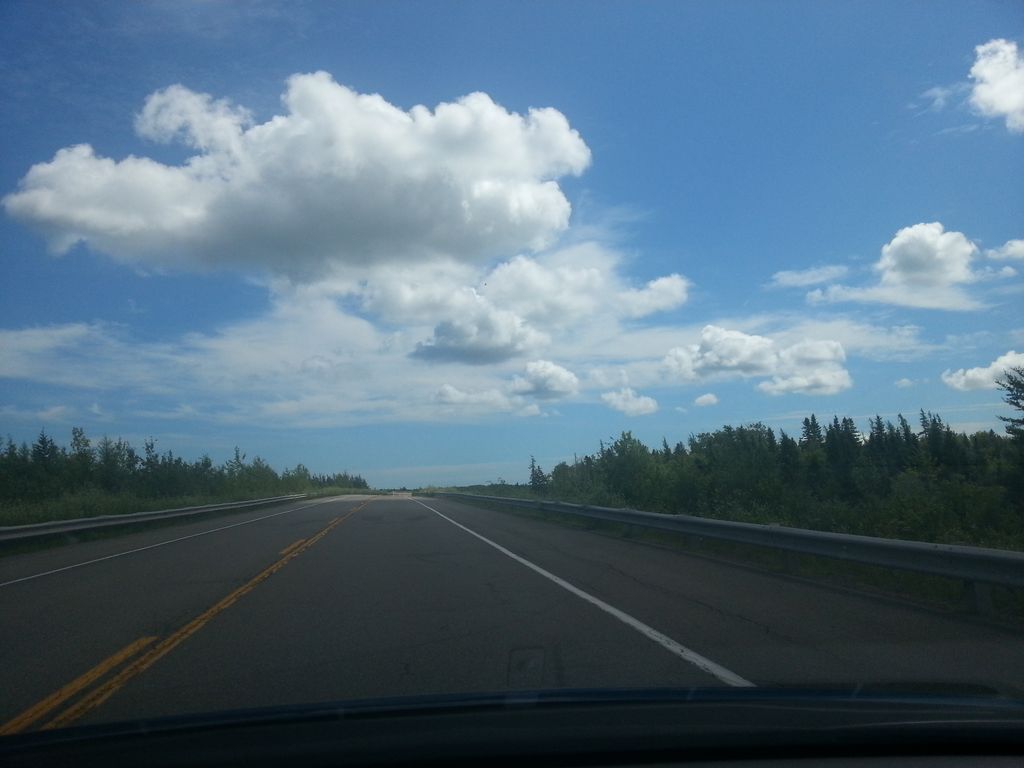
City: charlottetown